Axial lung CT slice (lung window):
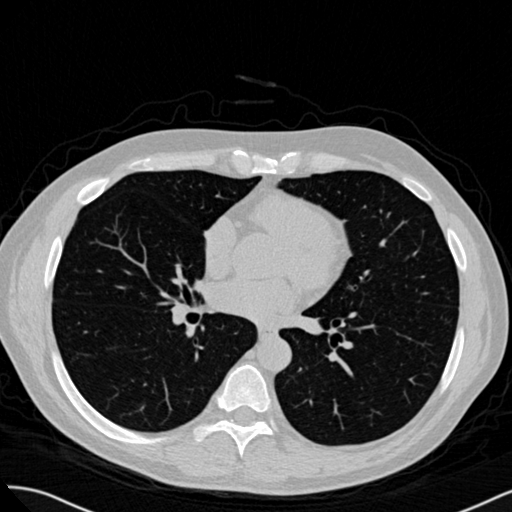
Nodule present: no